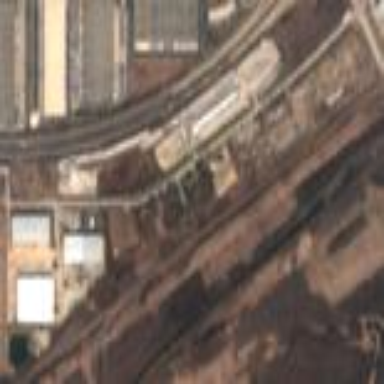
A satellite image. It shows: Industrial area.